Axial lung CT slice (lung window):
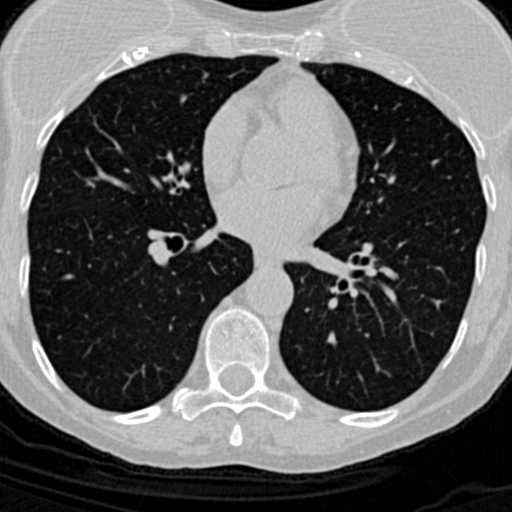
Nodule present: no